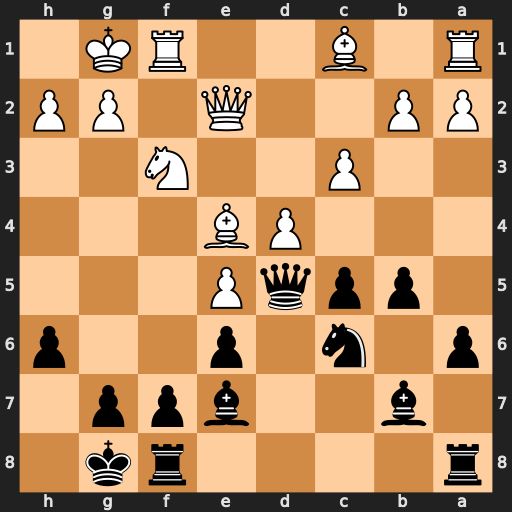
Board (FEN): r4rk1/1b2bpp1/p1n1p2p/1ppqP3/3PB3/2P2N2/PP2Q1PP/R1B2RK1
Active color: b
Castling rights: -
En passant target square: -
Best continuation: Nxd4 Nxd4 Qxe4 Qxe4 Bxe4